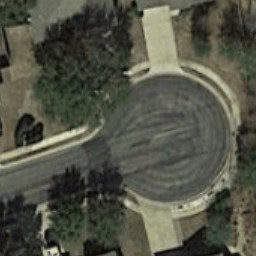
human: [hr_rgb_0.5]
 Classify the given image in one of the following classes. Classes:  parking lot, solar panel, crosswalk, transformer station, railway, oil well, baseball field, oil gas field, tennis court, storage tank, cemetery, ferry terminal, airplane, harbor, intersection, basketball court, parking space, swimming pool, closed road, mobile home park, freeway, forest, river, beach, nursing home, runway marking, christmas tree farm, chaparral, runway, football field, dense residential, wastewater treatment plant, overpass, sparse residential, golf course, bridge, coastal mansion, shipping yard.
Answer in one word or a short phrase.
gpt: closed road